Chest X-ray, PA view. Patient: 45 years old, sex M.
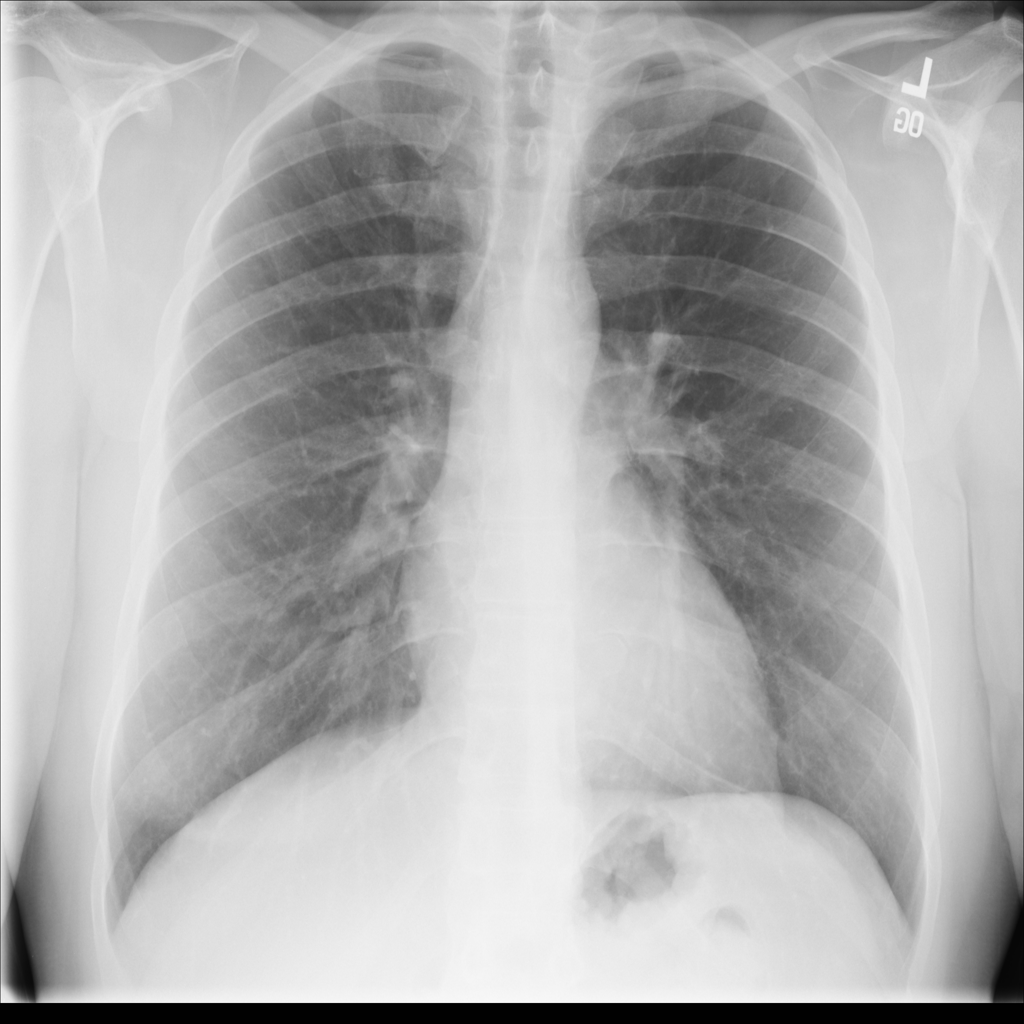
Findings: No Finding